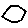
Label: hexagon